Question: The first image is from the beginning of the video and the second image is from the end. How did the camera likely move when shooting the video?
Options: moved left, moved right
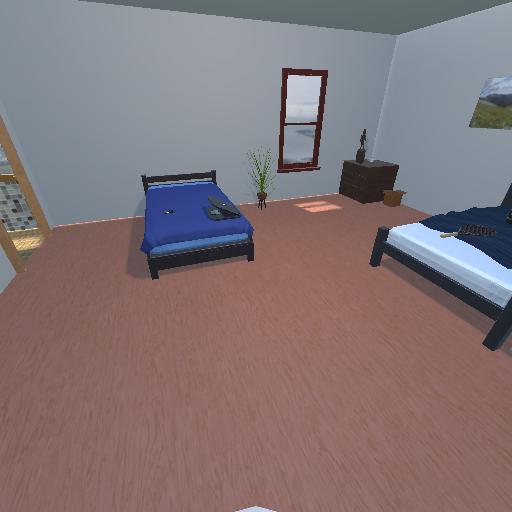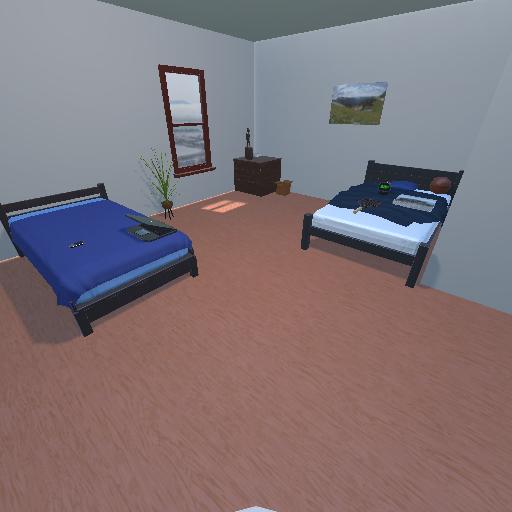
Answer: moved left